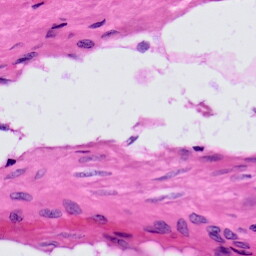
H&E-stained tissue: Prostate